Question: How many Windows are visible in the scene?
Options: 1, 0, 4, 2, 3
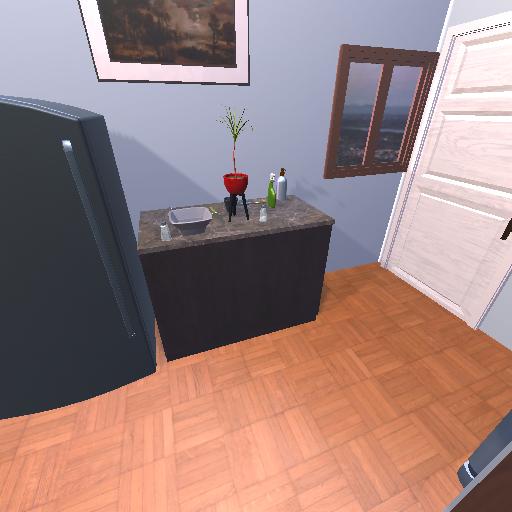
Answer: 1